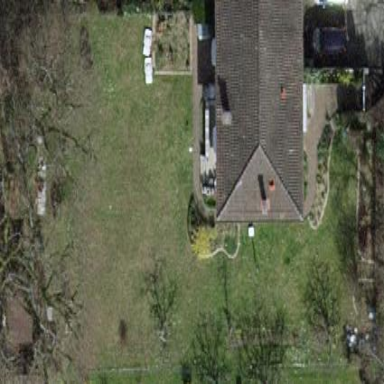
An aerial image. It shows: Garden surrounded by fence.